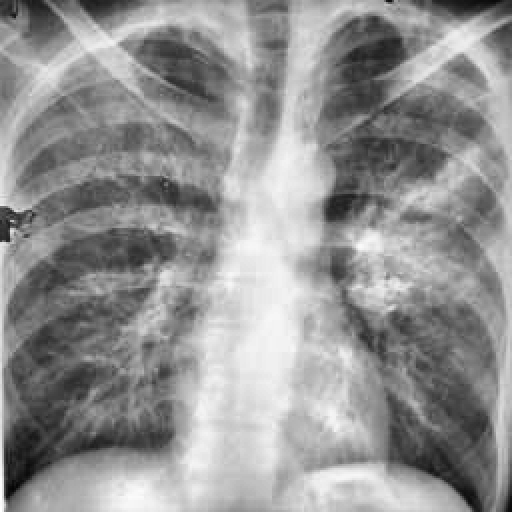
Finding: TUBERCULOSIS